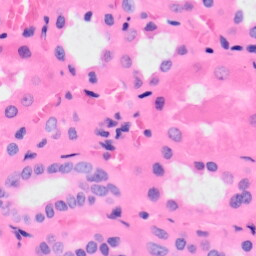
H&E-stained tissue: Kidney